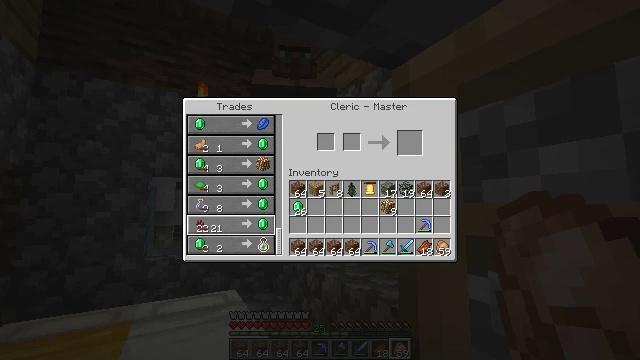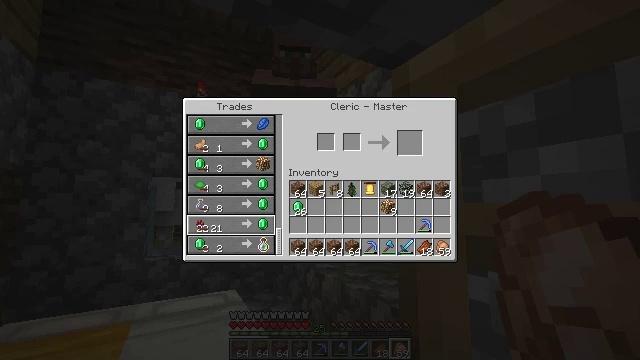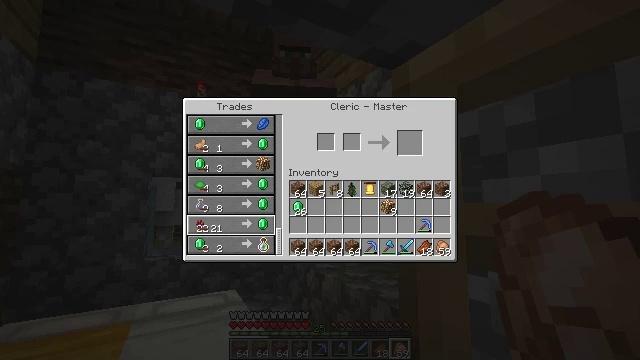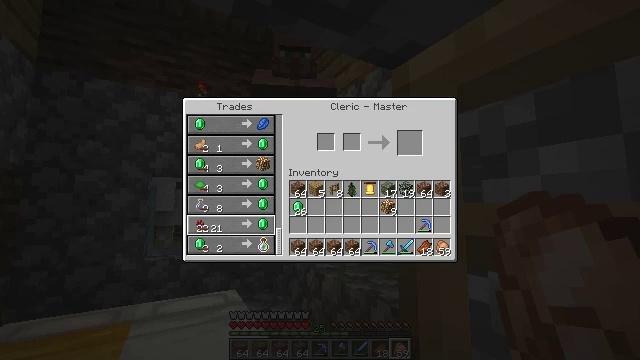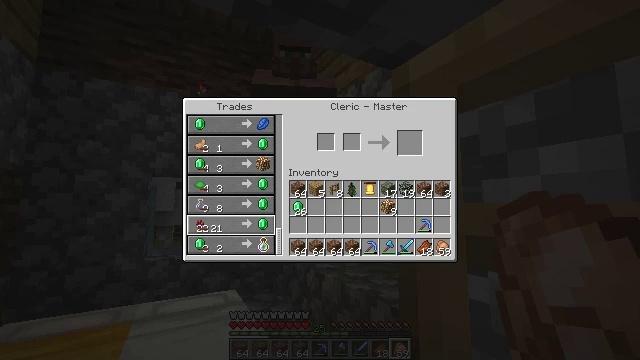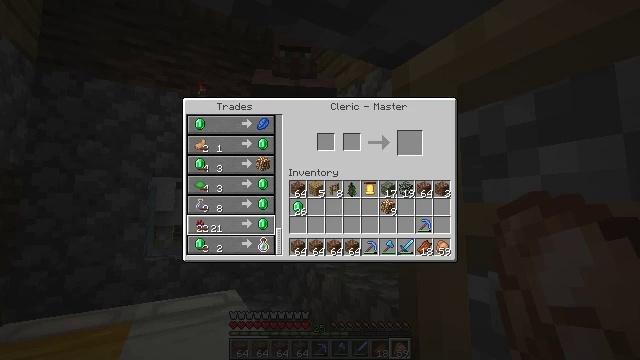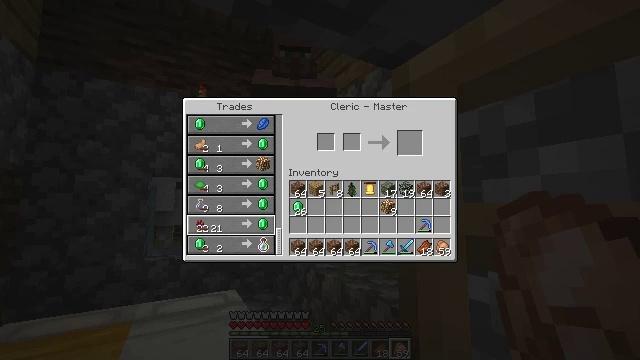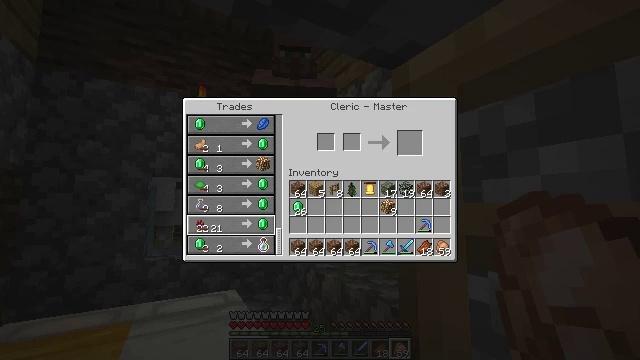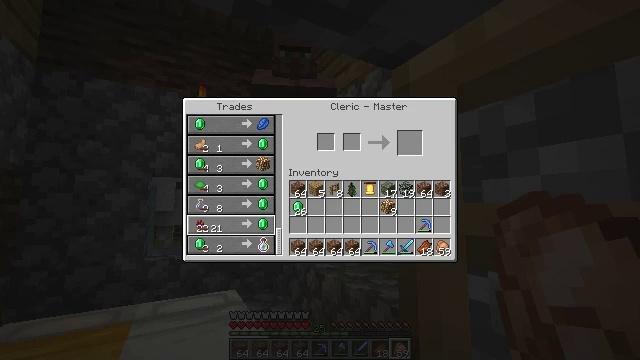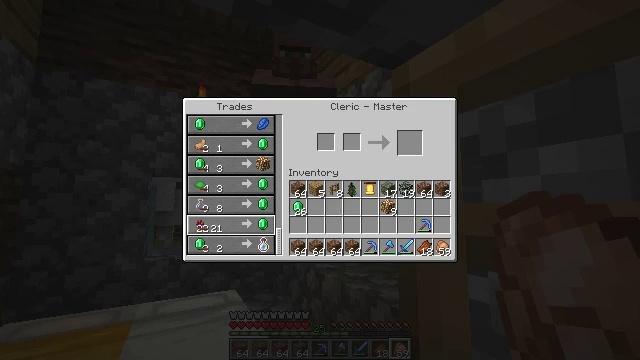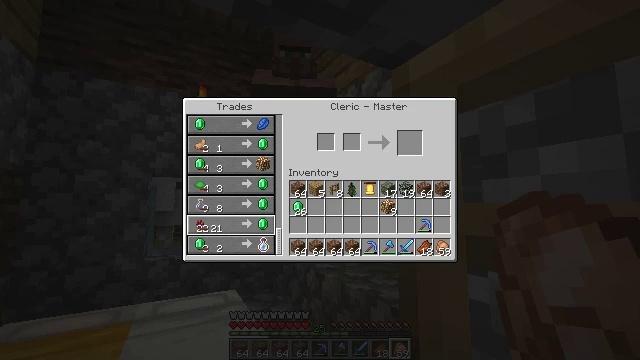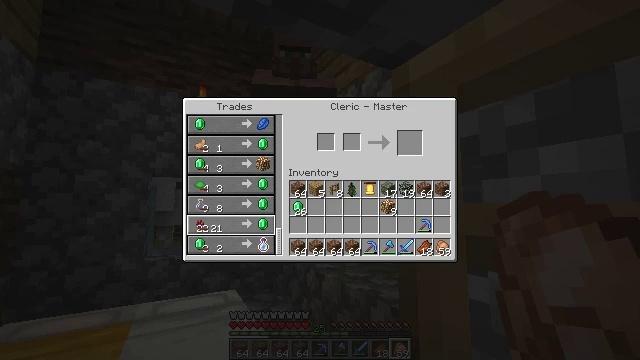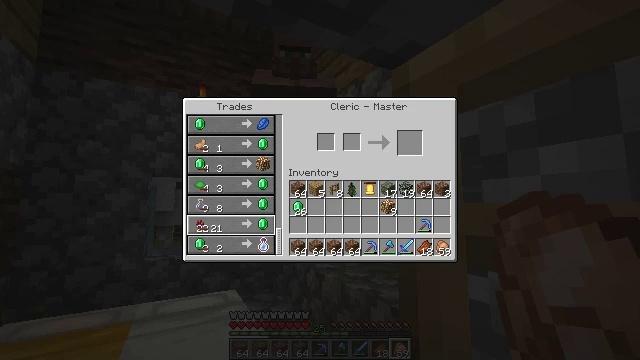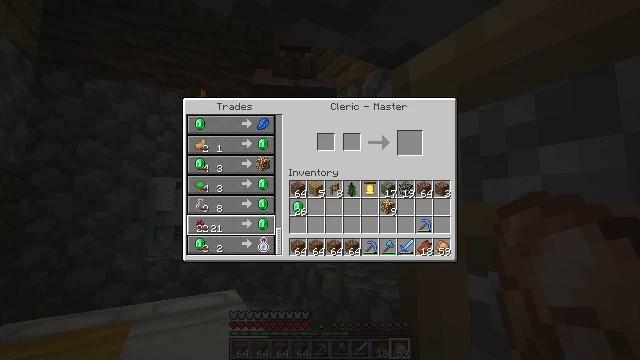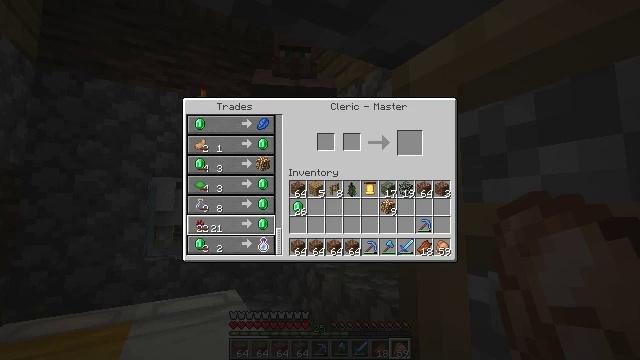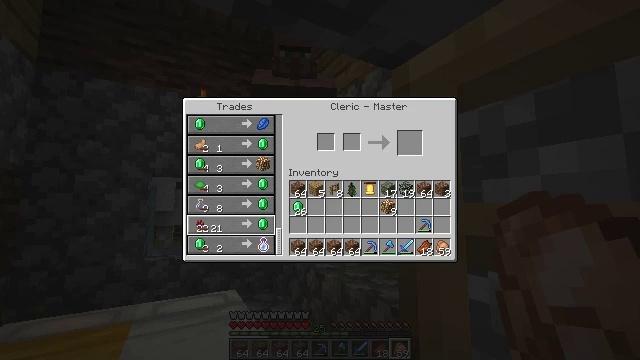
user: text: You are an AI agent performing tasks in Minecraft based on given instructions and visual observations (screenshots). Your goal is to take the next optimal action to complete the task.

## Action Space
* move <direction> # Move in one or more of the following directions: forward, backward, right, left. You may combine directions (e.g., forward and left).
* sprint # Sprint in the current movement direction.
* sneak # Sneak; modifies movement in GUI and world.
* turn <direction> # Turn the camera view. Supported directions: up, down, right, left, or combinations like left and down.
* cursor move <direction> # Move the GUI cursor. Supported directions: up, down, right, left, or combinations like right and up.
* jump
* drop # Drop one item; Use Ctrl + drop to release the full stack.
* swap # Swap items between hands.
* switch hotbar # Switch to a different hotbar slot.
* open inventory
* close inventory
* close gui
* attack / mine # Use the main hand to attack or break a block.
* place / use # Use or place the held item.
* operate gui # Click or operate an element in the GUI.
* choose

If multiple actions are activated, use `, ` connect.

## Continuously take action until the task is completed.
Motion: motion action
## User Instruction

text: Place glowstone dust in the crafting table to craft a glowstone.
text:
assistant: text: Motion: no_op
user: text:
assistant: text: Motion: no_op
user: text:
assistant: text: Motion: no_op
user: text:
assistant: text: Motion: no_op
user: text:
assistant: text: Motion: no_op
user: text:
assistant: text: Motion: no_op
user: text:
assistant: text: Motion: no_op
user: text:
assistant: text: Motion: no_op
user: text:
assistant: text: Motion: no_op
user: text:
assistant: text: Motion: no_op
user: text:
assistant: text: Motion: no_op
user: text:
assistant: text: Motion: no_op
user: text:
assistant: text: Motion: no_op
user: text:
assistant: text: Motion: no_op
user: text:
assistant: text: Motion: no_op
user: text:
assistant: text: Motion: no_op
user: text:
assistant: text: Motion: no_op
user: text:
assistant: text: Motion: no_op
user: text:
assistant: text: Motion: no_op
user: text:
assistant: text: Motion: no_op
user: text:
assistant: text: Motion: no_op
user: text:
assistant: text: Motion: no_op
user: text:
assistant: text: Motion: no_op
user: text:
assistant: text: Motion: no_op
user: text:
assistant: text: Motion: no_op
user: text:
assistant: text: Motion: no_op
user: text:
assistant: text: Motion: no_op
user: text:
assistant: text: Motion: no_op
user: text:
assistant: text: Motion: no_op
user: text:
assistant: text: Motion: no_op